Question:
See Image please,
There's no error, but the first command executed and the form is not exiting.
help please
updated photos for the problem
<URL>
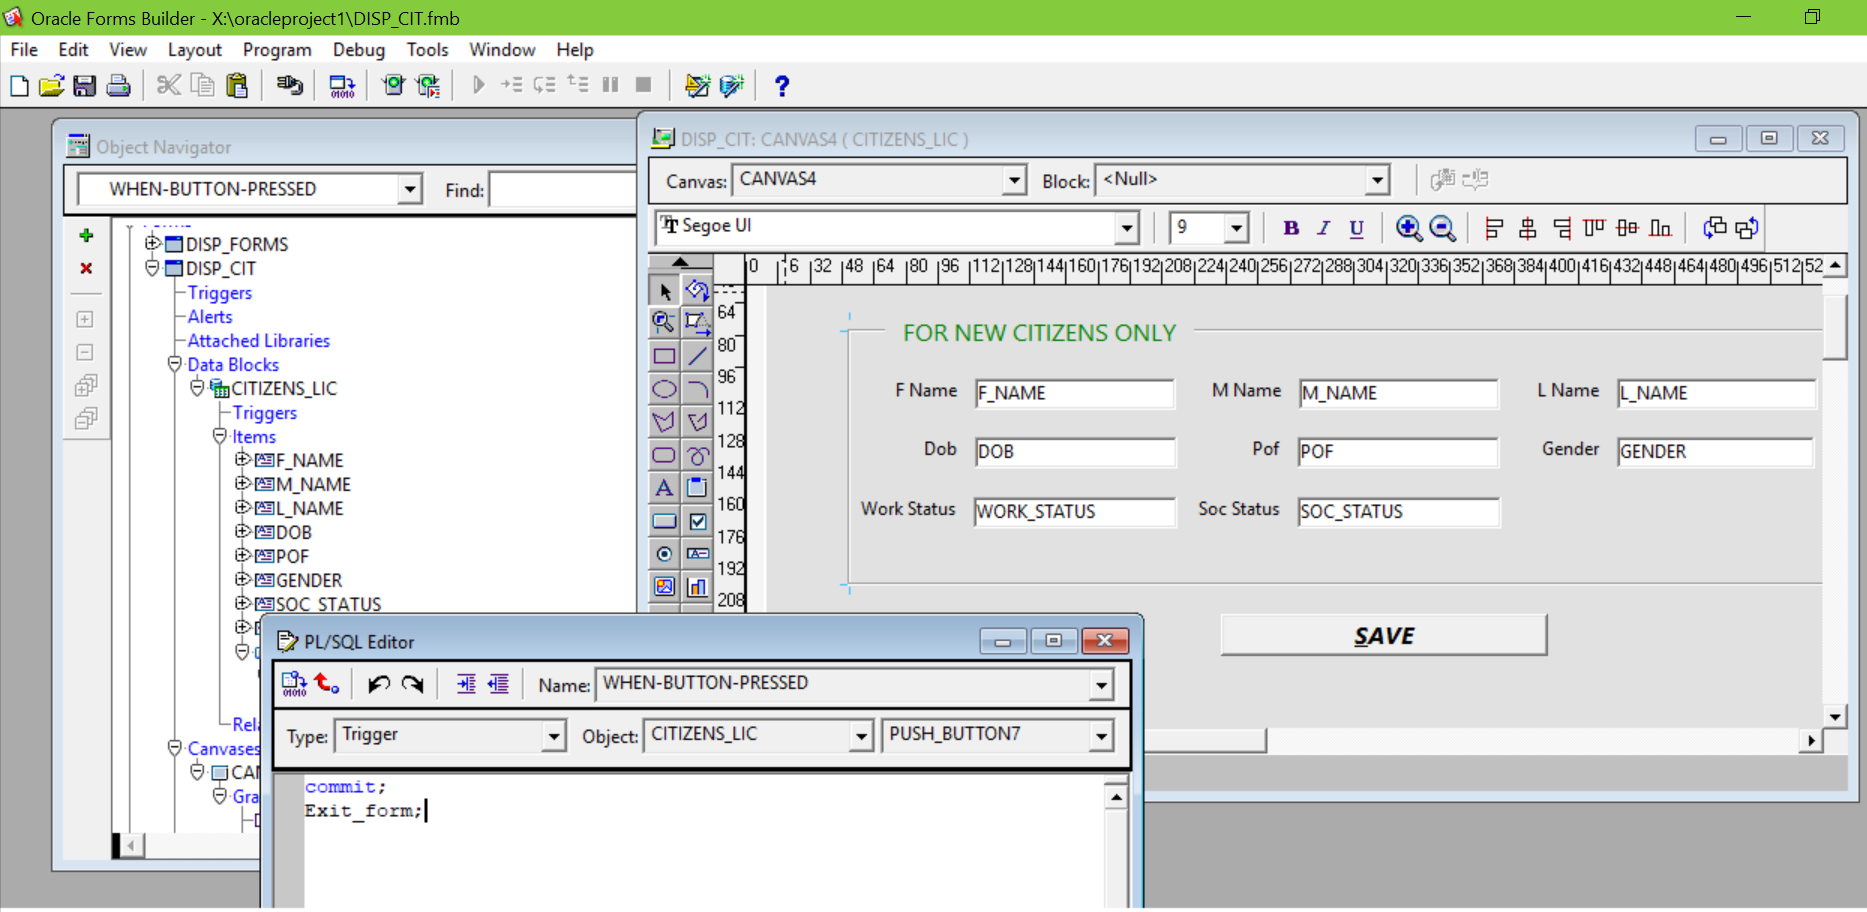
Answer: Just use 'exit_form(do_commit);' to perform both two commands together.
: You can add the following inside 'ON-MESSAGE' trigger at forms level :
'''
if message_code = 40401 Then
null;
end if;
'''